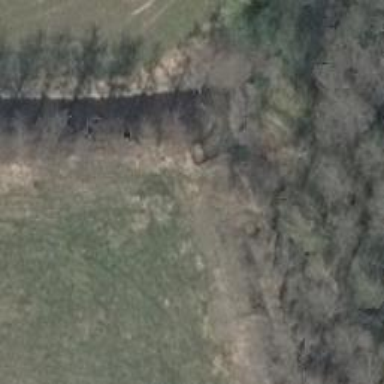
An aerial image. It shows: Row of trees in natural setting.